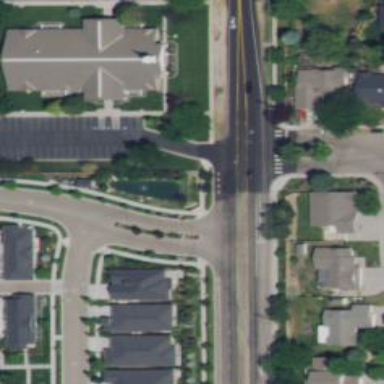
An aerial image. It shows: Asphalt footway with unmarked crossing.